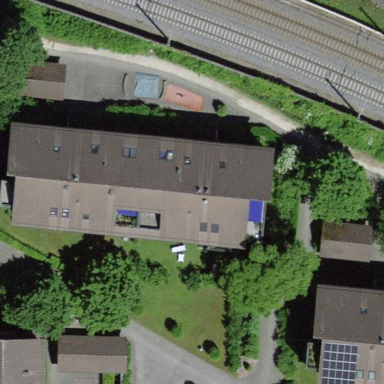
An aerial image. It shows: Gabled roof on building that houses apartments.